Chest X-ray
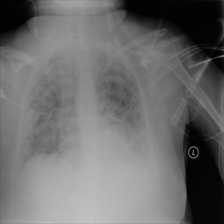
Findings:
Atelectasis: negative
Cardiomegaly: negative
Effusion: negative
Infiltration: positive
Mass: negative
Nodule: negative
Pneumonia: negative
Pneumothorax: negative
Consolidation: negative
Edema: negative
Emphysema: negative
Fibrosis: negative
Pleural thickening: negative
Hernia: negative